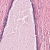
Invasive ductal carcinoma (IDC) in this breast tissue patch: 0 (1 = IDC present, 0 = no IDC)